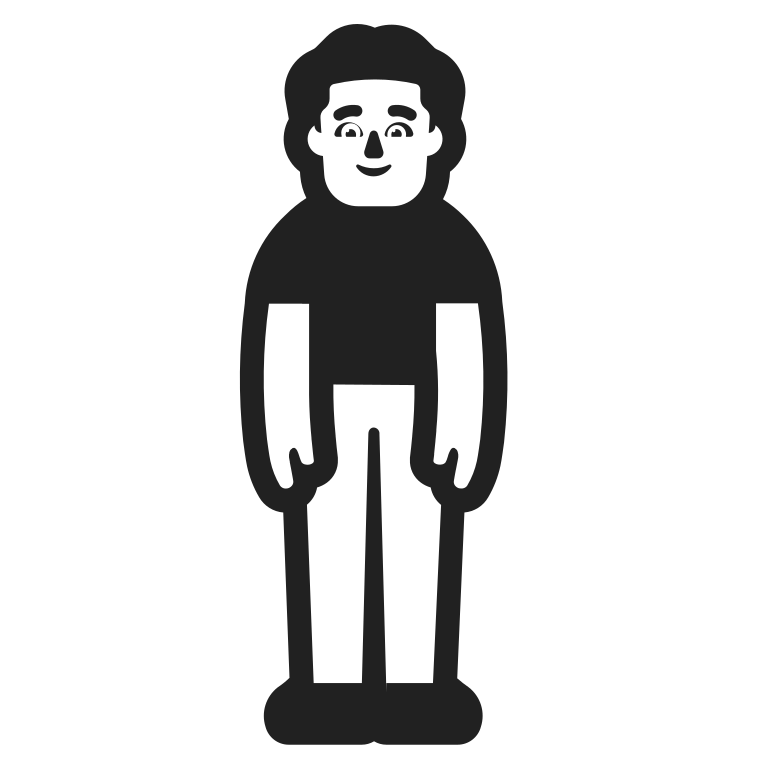
man standing high contrast default